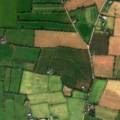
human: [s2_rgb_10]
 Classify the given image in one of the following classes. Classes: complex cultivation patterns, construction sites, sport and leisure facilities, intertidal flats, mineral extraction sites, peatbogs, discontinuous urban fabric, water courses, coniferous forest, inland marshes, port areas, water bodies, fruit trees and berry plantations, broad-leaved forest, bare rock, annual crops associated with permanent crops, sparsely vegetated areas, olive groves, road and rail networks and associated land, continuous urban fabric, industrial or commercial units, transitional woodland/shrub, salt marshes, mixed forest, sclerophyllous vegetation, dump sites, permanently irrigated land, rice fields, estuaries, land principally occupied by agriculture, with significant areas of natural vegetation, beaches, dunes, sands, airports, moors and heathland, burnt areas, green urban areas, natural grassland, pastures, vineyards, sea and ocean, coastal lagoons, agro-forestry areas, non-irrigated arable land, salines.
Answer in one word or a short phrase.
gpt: non-irrigated arable land, pastures